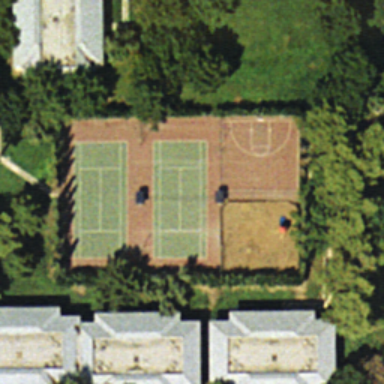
Two tennis courts arranged neatly on the red ground .